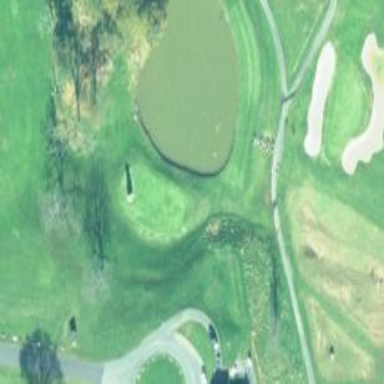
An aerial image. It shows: Picturesque scene of golf course with lateral water hazard.